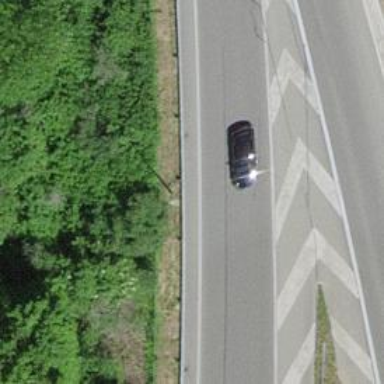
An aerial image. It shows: Trunk link highway.